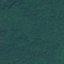
Land use / land cover class: Forest